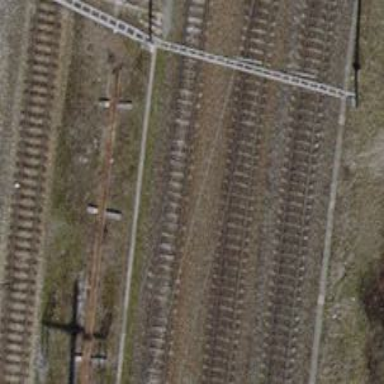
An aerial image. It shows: Electrified rail siding with contact line.